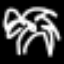
Label: palm tree